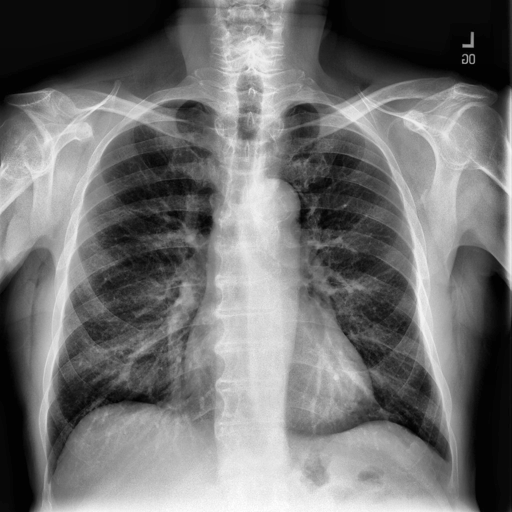
Finding: NORMAL